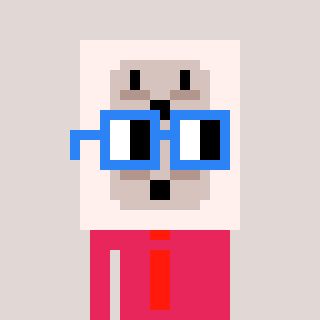
a pixel art character with square blue glasses, a outlet-shaped head and a redpinkish-colored body on a warm background